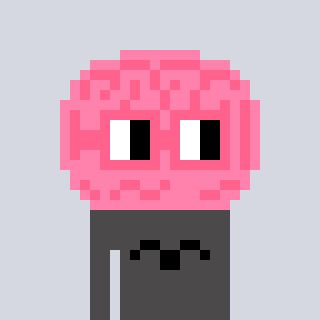
a pixel art character with square pink glasses, a brain-shaped head and a grayscale-colored body on a cool background